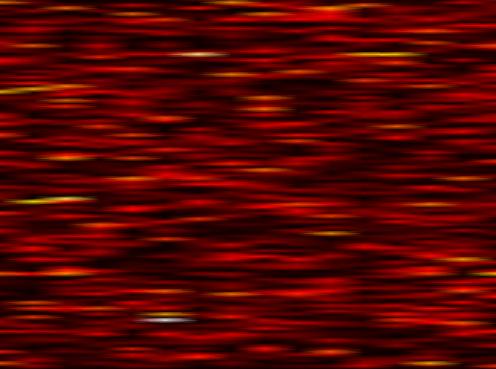
Label: WOLA